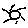
Label: sun